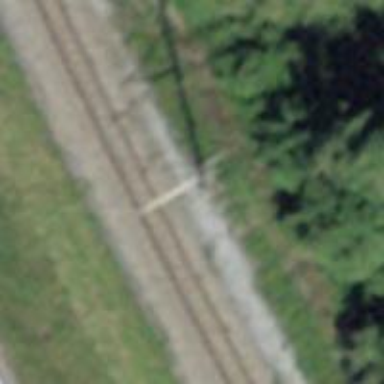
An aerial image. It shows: Power pole.